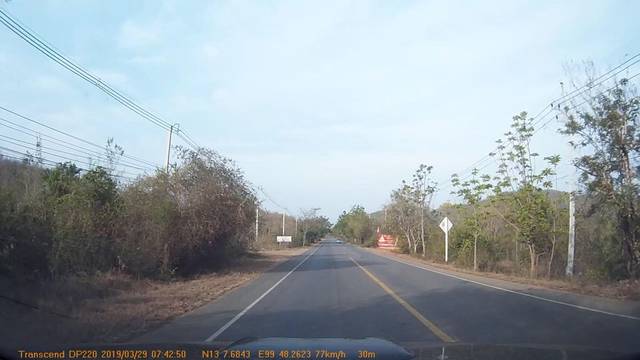
Region: Thailand
Coordinates: 13.128, 99.804